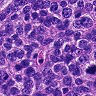
Metastatic tissue present: yes